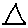
Label: triangle